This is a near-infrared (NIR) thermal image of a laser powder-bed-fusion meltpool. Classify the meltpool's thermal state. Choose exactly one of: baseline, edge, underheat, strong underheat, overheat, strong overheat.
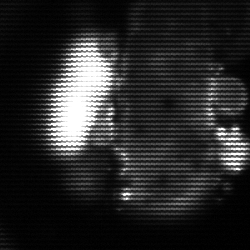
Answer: strong underheat